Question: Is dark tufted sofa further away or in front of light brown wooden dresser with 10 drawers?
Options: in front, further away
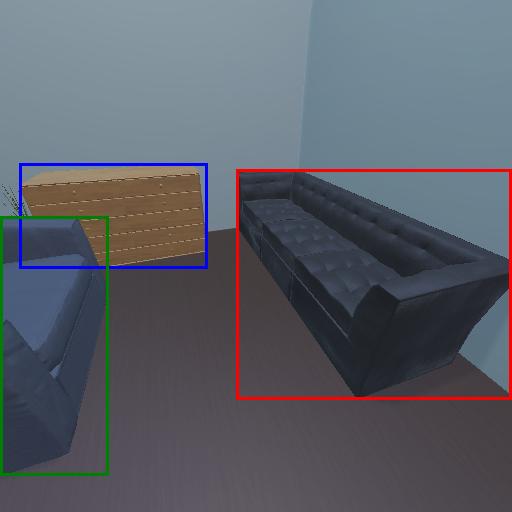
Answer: in front